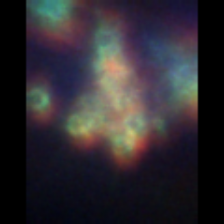
Taxon: Diatom_aggregate
Group: Diatoms